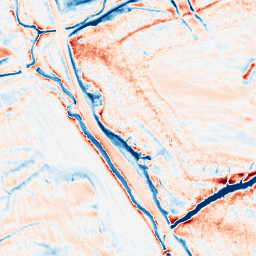
Category: classical
Decomposition family: gaussian_anisotropic
Decomposition parameters: sigma_x: 2
sigma_y: 5
Upsampling method: bspline
Upsampling parameters: scale: 8
Upsampling scale: 8